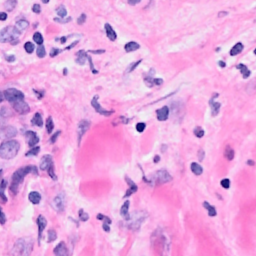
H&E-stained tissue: Breast